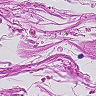
Metastatic tissue present: no